Question: I am trying to achieve the effect as shown in below screenshot using Bootstrap 3.

As you can see, the search button is both:
1) inside the input
2) styled with a glyphicon so as to not appear like a "button".
How can I achieve a similar effect with Bootstrap 3? I would like to place a button with a magnifying glass glyphicon at the end of a text input, however the button keeps appearing below the input as opposed to inside of it.
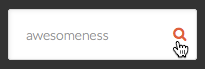
Answer: A wrapper div with 'position: relative;' then positioning the submit button on top using 'position: absolute;'. Like this:
<URL>
'''
<form>
<div id="search">
<input type="text" />
<button type="sutmit">Search</button>
</div>
</form>
'''
'''
#search {
position: relative;
width: 200px;
}
#search input {
width: 194px;
}
#search button {
position: absolute;
top: 0;
right: 0;
margin: 3px 0;
}
'''